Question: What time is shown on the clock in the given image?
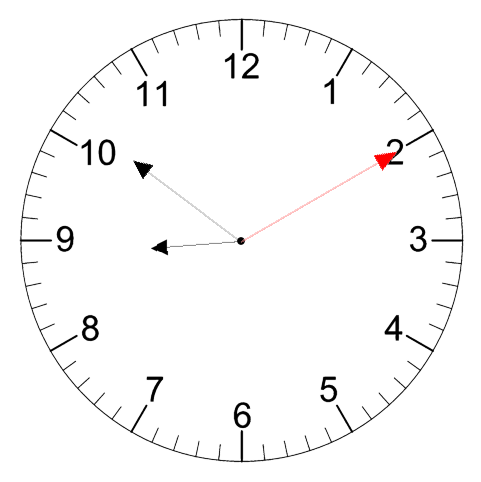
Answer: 08:51:10